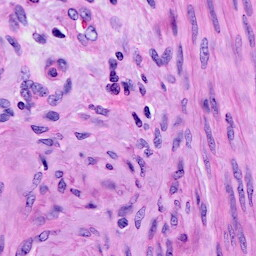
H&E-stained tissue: Cervix